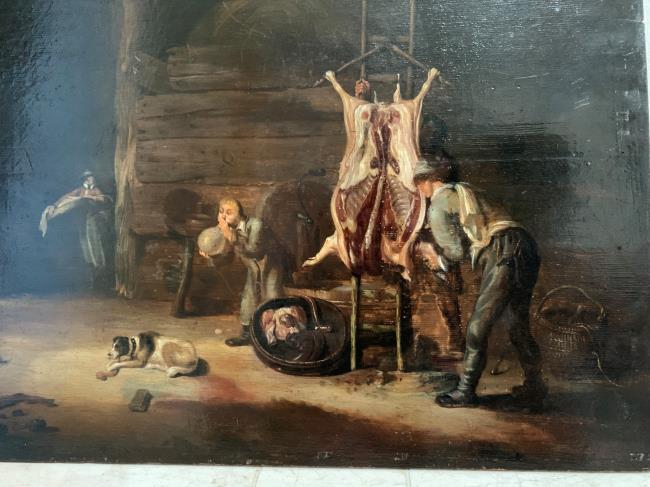
Title: Butchers at work and a boy blowing a bladder in a barn
Artist: Sybrand van Beest
Earliest date: 1642
Genre: painting
Iconography: cattle
Keywords: genre, barn, butcher, meat, dog, bladder (animal component), boy, basket